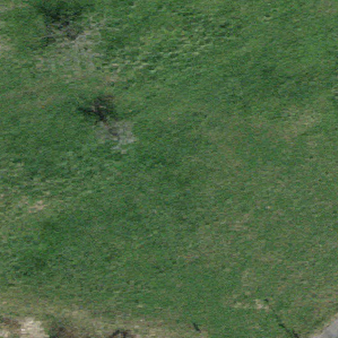
Label: other